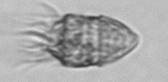
Label: Strombidium_morphotype1